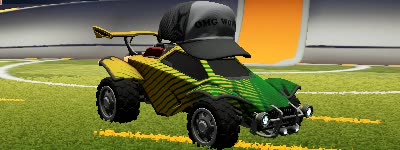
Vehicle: octane